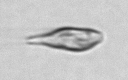
Label: Euglena